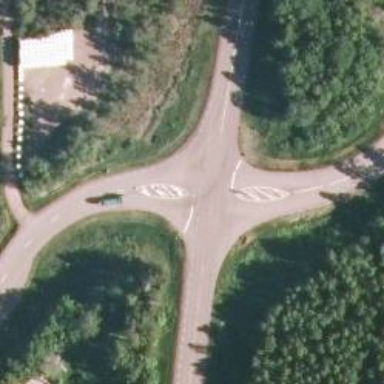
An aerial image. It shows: Road with stop sign.